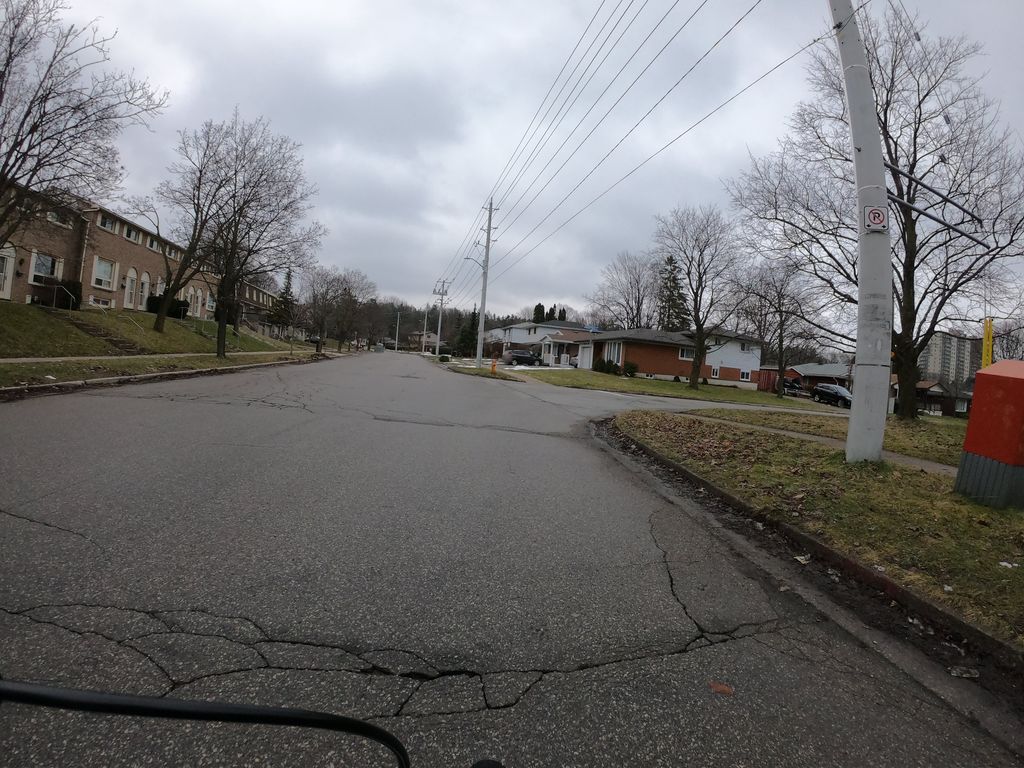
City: kitchener-waterloo